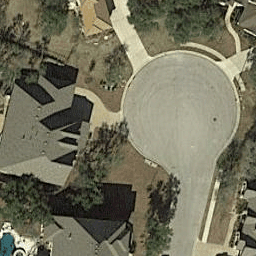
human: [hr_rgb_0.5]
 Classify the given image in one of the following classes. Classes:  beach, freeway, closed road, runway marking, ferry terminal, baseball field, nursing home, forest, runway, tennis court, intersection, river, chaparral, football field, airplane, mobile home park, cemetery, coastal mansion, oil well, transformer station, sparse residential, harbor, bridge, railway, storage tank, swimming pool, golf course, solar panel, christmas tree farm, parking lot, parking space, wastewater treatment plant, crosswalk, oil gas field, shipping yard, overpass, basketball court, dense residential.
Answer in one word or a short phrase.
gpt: closed road